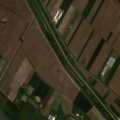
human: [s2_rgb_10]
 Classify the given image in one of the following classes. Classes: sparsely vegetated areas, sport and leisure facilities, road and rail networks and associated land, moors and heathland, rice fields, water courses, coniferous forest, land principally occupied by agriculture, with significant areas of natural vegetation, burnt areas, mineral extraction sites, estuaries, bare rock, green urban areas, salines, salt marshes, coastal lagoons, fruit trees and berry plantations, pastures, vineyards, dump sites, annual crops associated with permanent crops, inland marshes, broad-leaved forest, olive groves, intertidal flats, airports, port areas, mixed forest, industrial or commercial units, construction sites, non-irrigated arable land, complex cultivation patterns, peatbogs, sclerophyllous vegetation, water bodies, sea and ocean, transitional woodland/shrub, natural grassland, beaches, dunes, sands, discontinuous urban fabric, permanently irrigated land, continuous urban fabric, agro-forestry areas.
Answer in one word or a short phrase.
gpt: non-irrigated arable land, complex cultivation patterns, land principally occupied by agriculture, with significant areas of natural vegetation, transitional woodland/shrub